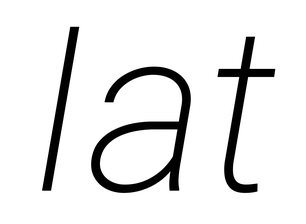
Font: Roboto-Italic_ExtraLight_Italic